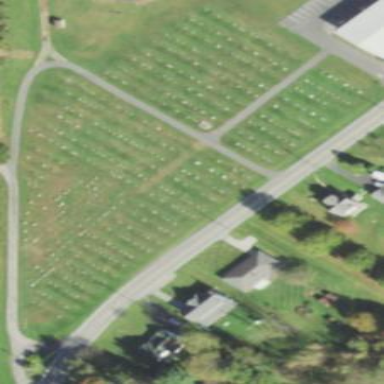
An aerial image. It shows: Grave yard.